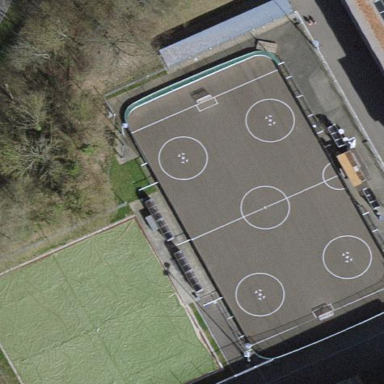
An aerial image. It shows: Hockey pitch for sports and leisure activities.